Question: I can't figure this one out. I can't connect to a server using MySQL Workbench, I tried any kind of connection methods. The error message I get is
> Failed to Connect to MySQL at AT 127.0.0.1:3306 with user rootInvalid for this platform protocol requested(MYSQL_PROTOCOL_SOCKET)

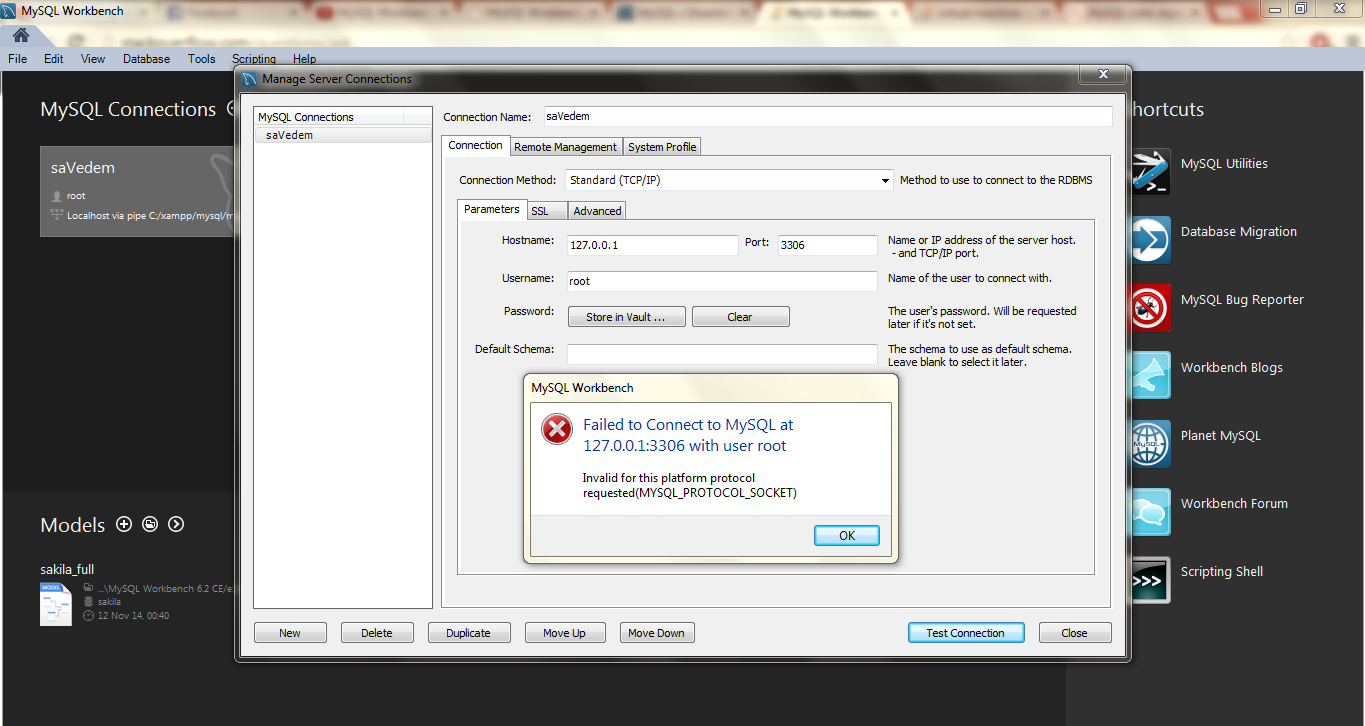
Answer: This is a very unusal error message which I haven't seen before, especially on Windows. It has probably to do with how the server is installed. As a newbie it would definitely be the best choice to use the <URL> for all required parts. This will install the server properly too.
By using xampp you are on your own to check whether a server is installed and running as a service, as well as the proper configuration. For troubleshooting watch <URL> where I tried to explain most common pitfalls for beginners.
Note: you can open the connection without actually being connected. In that case MySQL Workbench allows to do all those things that don't require a valid server connection, e.g. log file viewing, config file editing, service start/stop etc. Use this to check your server's configuration. Make sure it accepts TCP/IP connections (there's also a short section in the video about this).
1. Downvoter, please add a comment why you think my answer is bad.
2. Re-reading the error message I got another idea: could it be that you used local socket/named pipe for the connection? If so try with normal TCP/IP.